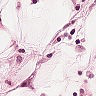
Metastatic tissue present: no